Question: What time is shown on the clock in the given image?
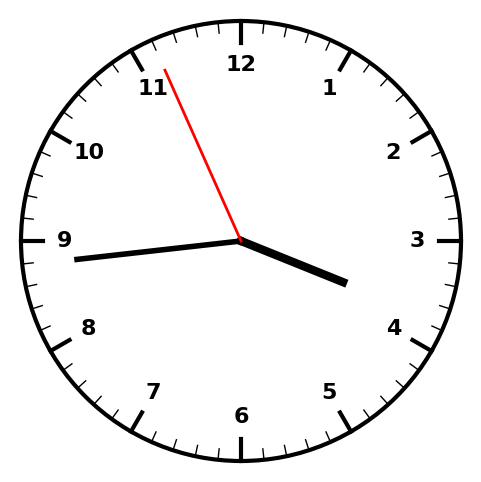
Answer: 03:43:56